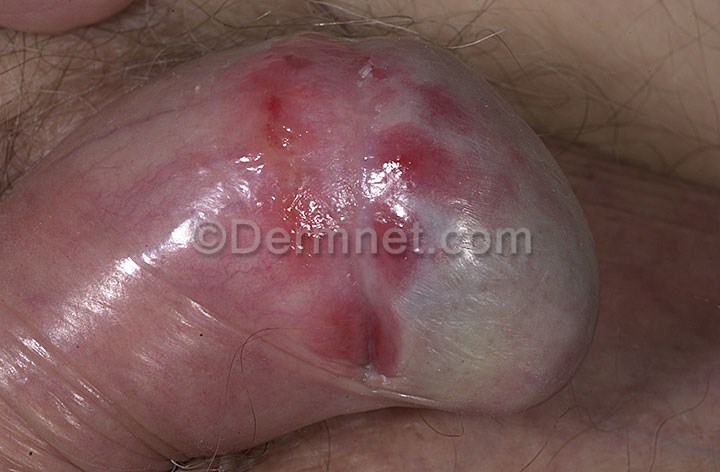
Disease: Tinea Ringworm Candidiasis and other Fungal Infections